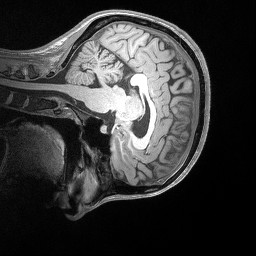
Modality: T1w
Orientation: sagittal
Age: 30
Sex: female
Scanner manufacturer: siemens
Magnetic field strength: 3 T
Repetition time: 2.53 s
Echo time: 0.00164 s